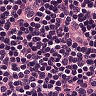
Metastatic tissue present: no